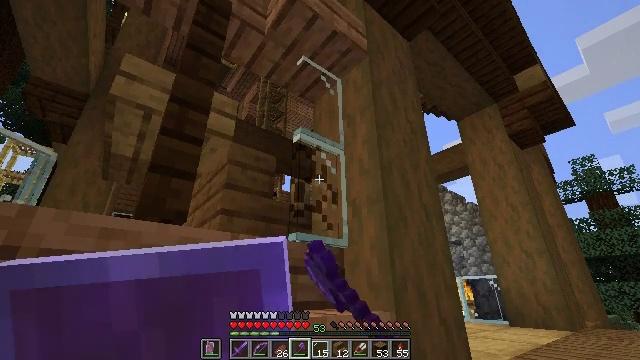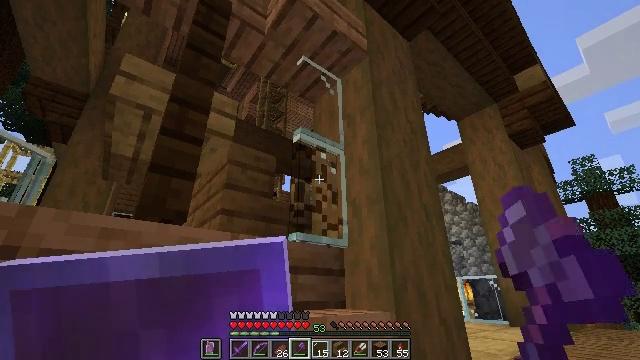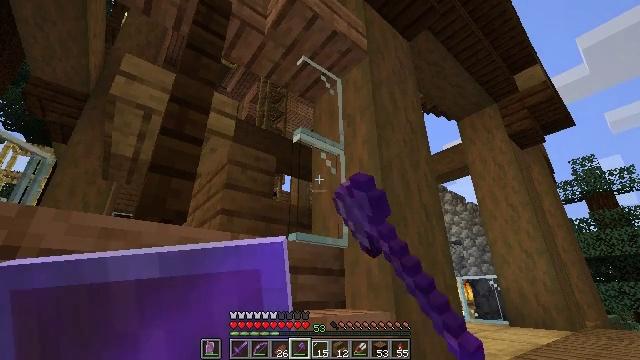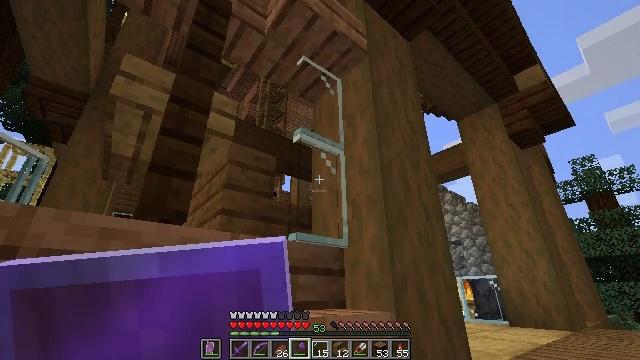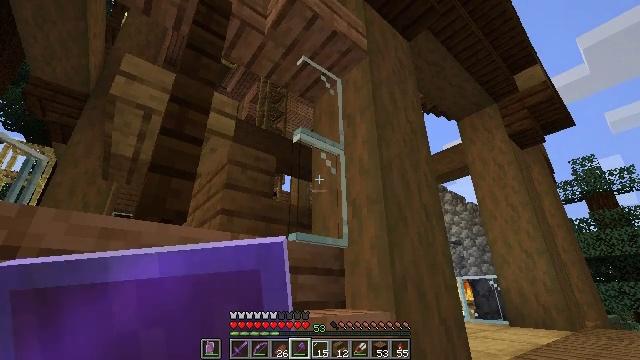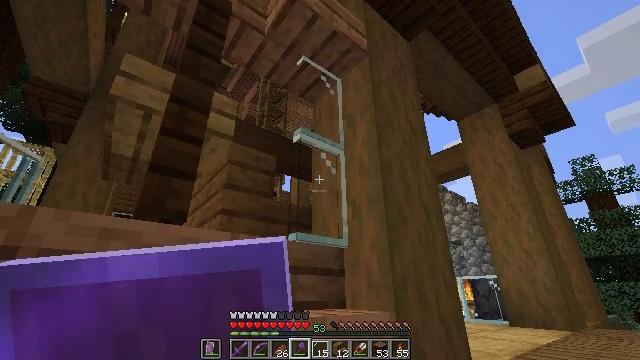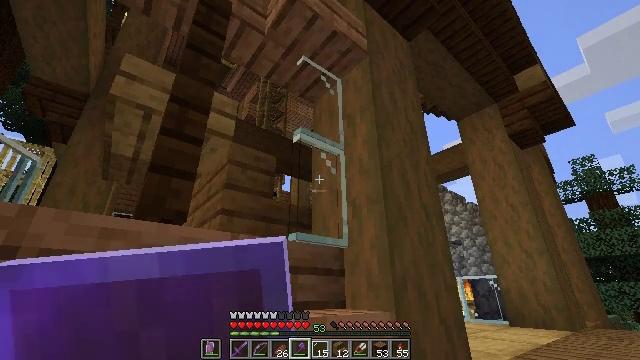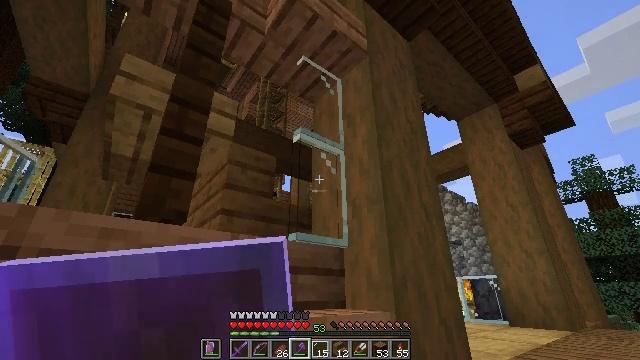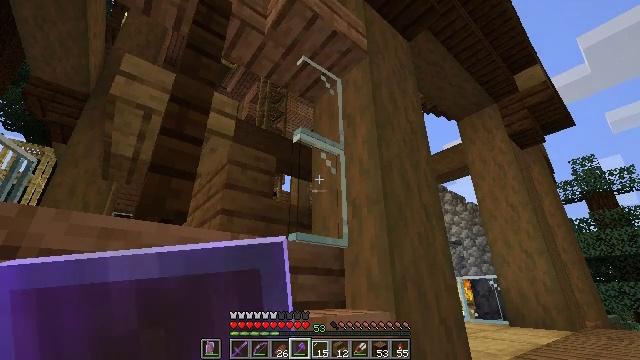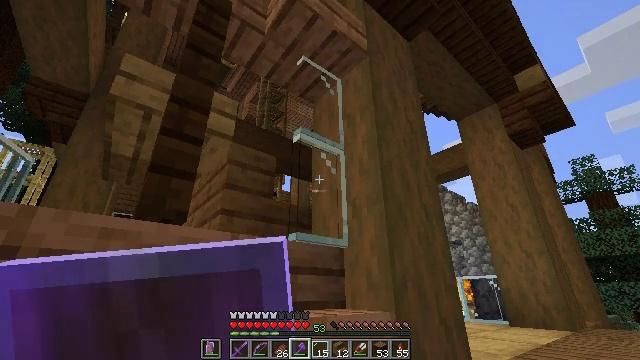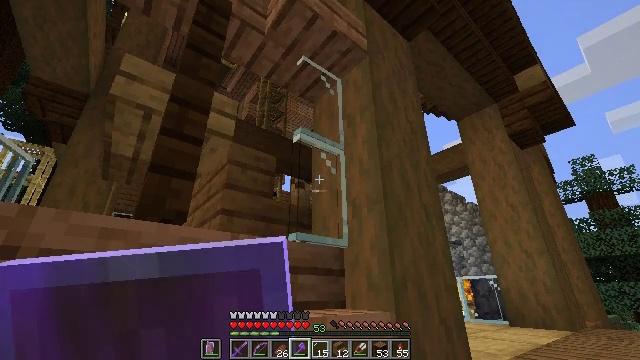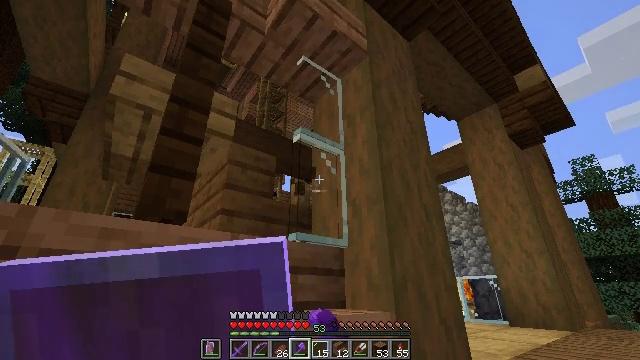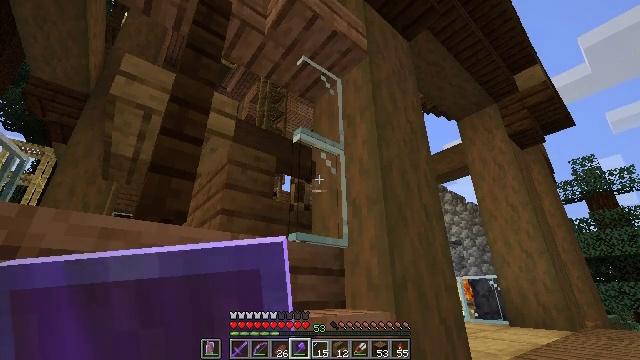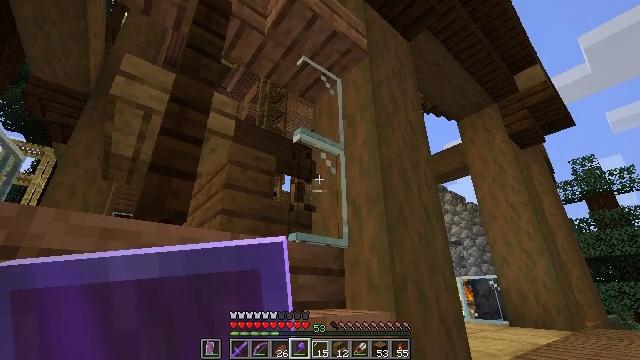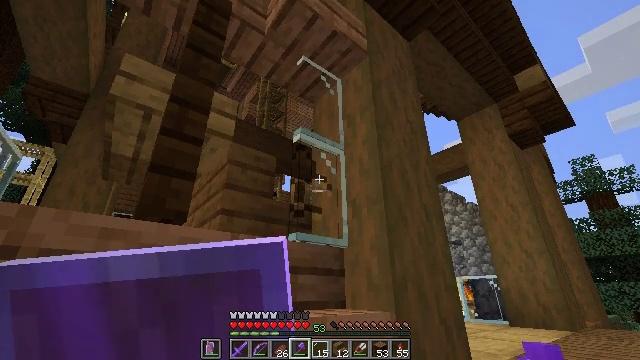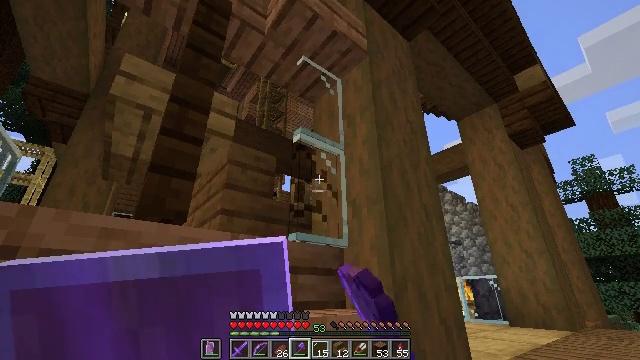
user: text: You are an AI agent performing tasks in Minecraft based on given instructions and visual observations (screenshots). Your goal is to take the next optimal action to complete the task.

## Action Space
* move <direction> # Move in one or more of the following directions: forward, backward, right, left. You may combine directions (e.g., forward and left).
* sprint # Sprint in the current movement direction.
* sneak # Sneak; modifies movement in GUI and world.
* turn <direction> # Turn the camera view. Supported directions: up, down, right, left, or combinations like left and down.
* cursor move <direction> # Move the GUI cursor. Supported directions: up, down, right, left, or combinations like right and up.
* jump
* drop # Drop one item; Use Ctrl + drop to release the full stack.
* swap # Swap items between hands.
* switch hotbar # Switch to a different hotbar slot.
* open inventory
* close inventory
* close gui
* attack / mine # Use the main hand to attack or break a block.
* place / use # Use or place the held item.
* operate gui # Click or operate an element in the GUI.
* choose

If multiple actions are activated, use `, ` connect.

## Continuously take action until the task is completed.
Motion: motion action
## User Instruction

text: Collect fragments by breaking the glass pane.
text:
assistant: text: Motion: attack / mine
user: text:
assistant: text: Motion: no_op
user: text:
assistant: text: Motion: no_op
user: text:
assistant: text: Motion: no_op
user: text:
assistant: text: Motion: no_op
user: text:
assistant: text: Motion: no_op
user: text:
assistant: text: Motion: no_op
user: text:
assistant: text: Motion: no_op
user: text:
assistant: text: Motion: no_op
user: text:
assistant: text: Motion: attack / mine
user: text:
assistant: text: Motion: attack / mine
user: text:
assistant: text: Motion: attack / mine
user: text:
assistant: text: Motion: attack / mine
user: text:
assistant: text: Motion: attack / mine
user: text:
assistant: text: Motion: attack / mine
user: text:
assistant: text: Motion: attack / mine
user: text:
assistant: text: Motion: attack / mine
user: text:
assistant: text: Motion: attack / mine
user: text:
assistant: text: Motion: attack / mine
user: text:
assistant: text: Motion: attack / mine
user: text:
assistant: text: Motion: attack / mine
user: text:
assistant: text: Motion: attack / mine
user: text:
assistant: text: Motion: attack / mine